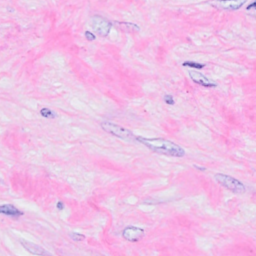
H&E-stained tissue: Breast